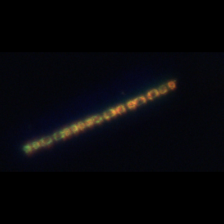
Taxon: Skeletonema
Group: Diatoms